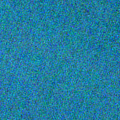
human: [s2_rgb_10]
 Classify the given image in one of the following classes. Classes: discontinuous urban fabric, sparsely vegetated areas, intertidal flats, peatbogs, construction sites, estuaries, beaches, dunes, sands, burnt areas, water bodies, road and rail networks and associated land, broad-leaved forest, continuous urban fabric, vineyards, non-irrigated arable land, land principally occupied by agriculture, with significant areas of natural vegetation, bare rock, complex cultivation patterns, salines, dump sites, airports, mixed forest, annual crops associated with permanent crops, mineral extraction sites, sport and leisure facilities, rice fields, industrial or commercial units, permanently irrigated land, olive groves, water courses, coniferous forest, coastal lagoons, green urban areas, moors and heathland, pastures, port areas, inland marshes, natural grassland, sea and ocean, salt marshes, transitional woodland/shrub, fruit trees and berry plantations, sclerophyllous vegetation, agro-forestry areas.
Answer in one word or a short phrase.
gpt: sea and ocean